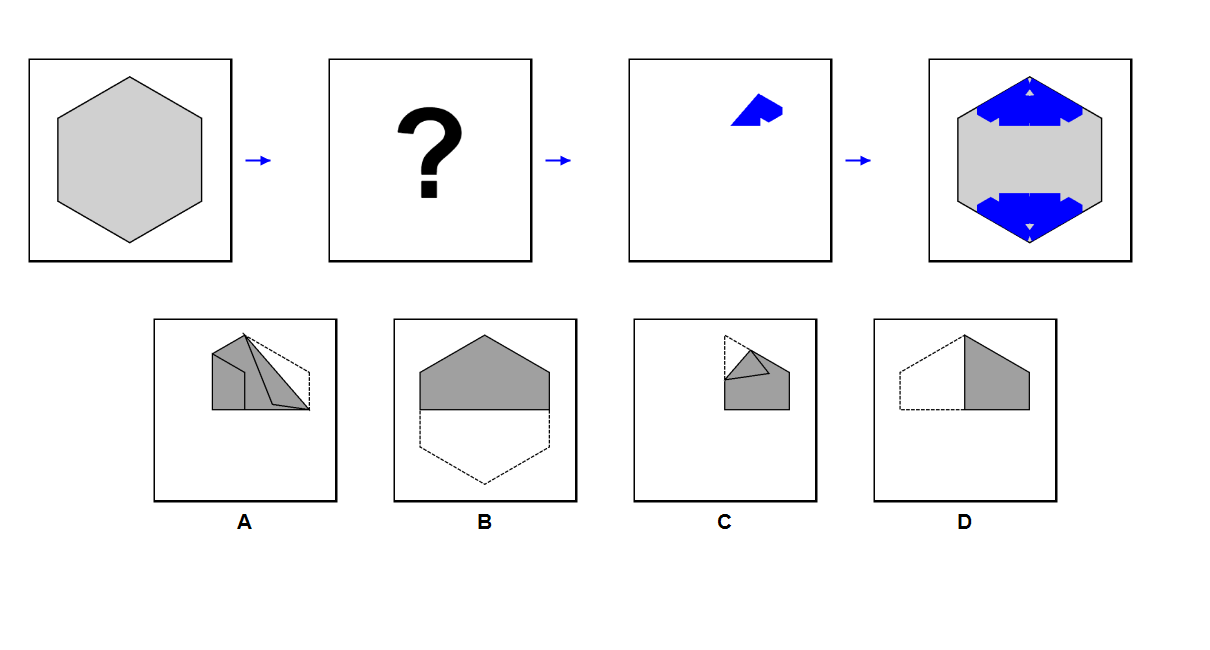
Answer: A